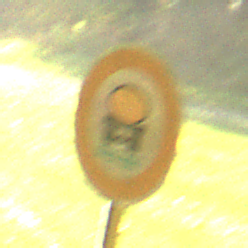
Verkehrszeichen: VerbotFahrzeugeWassergefaehrdenderLadung
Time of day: SunriseSunset
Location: Outdoor (Nature)
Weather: PartlyCloudy
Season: NotSpecified
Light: Natural